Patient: sex M, age 65
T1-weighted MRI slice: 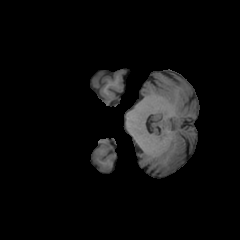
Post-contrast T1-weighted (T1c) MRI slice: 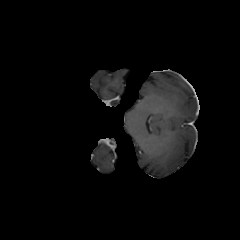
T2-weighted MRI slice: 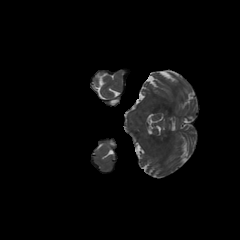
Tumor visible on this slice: no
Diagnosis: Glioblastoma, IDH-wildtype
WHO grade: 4